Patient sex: M
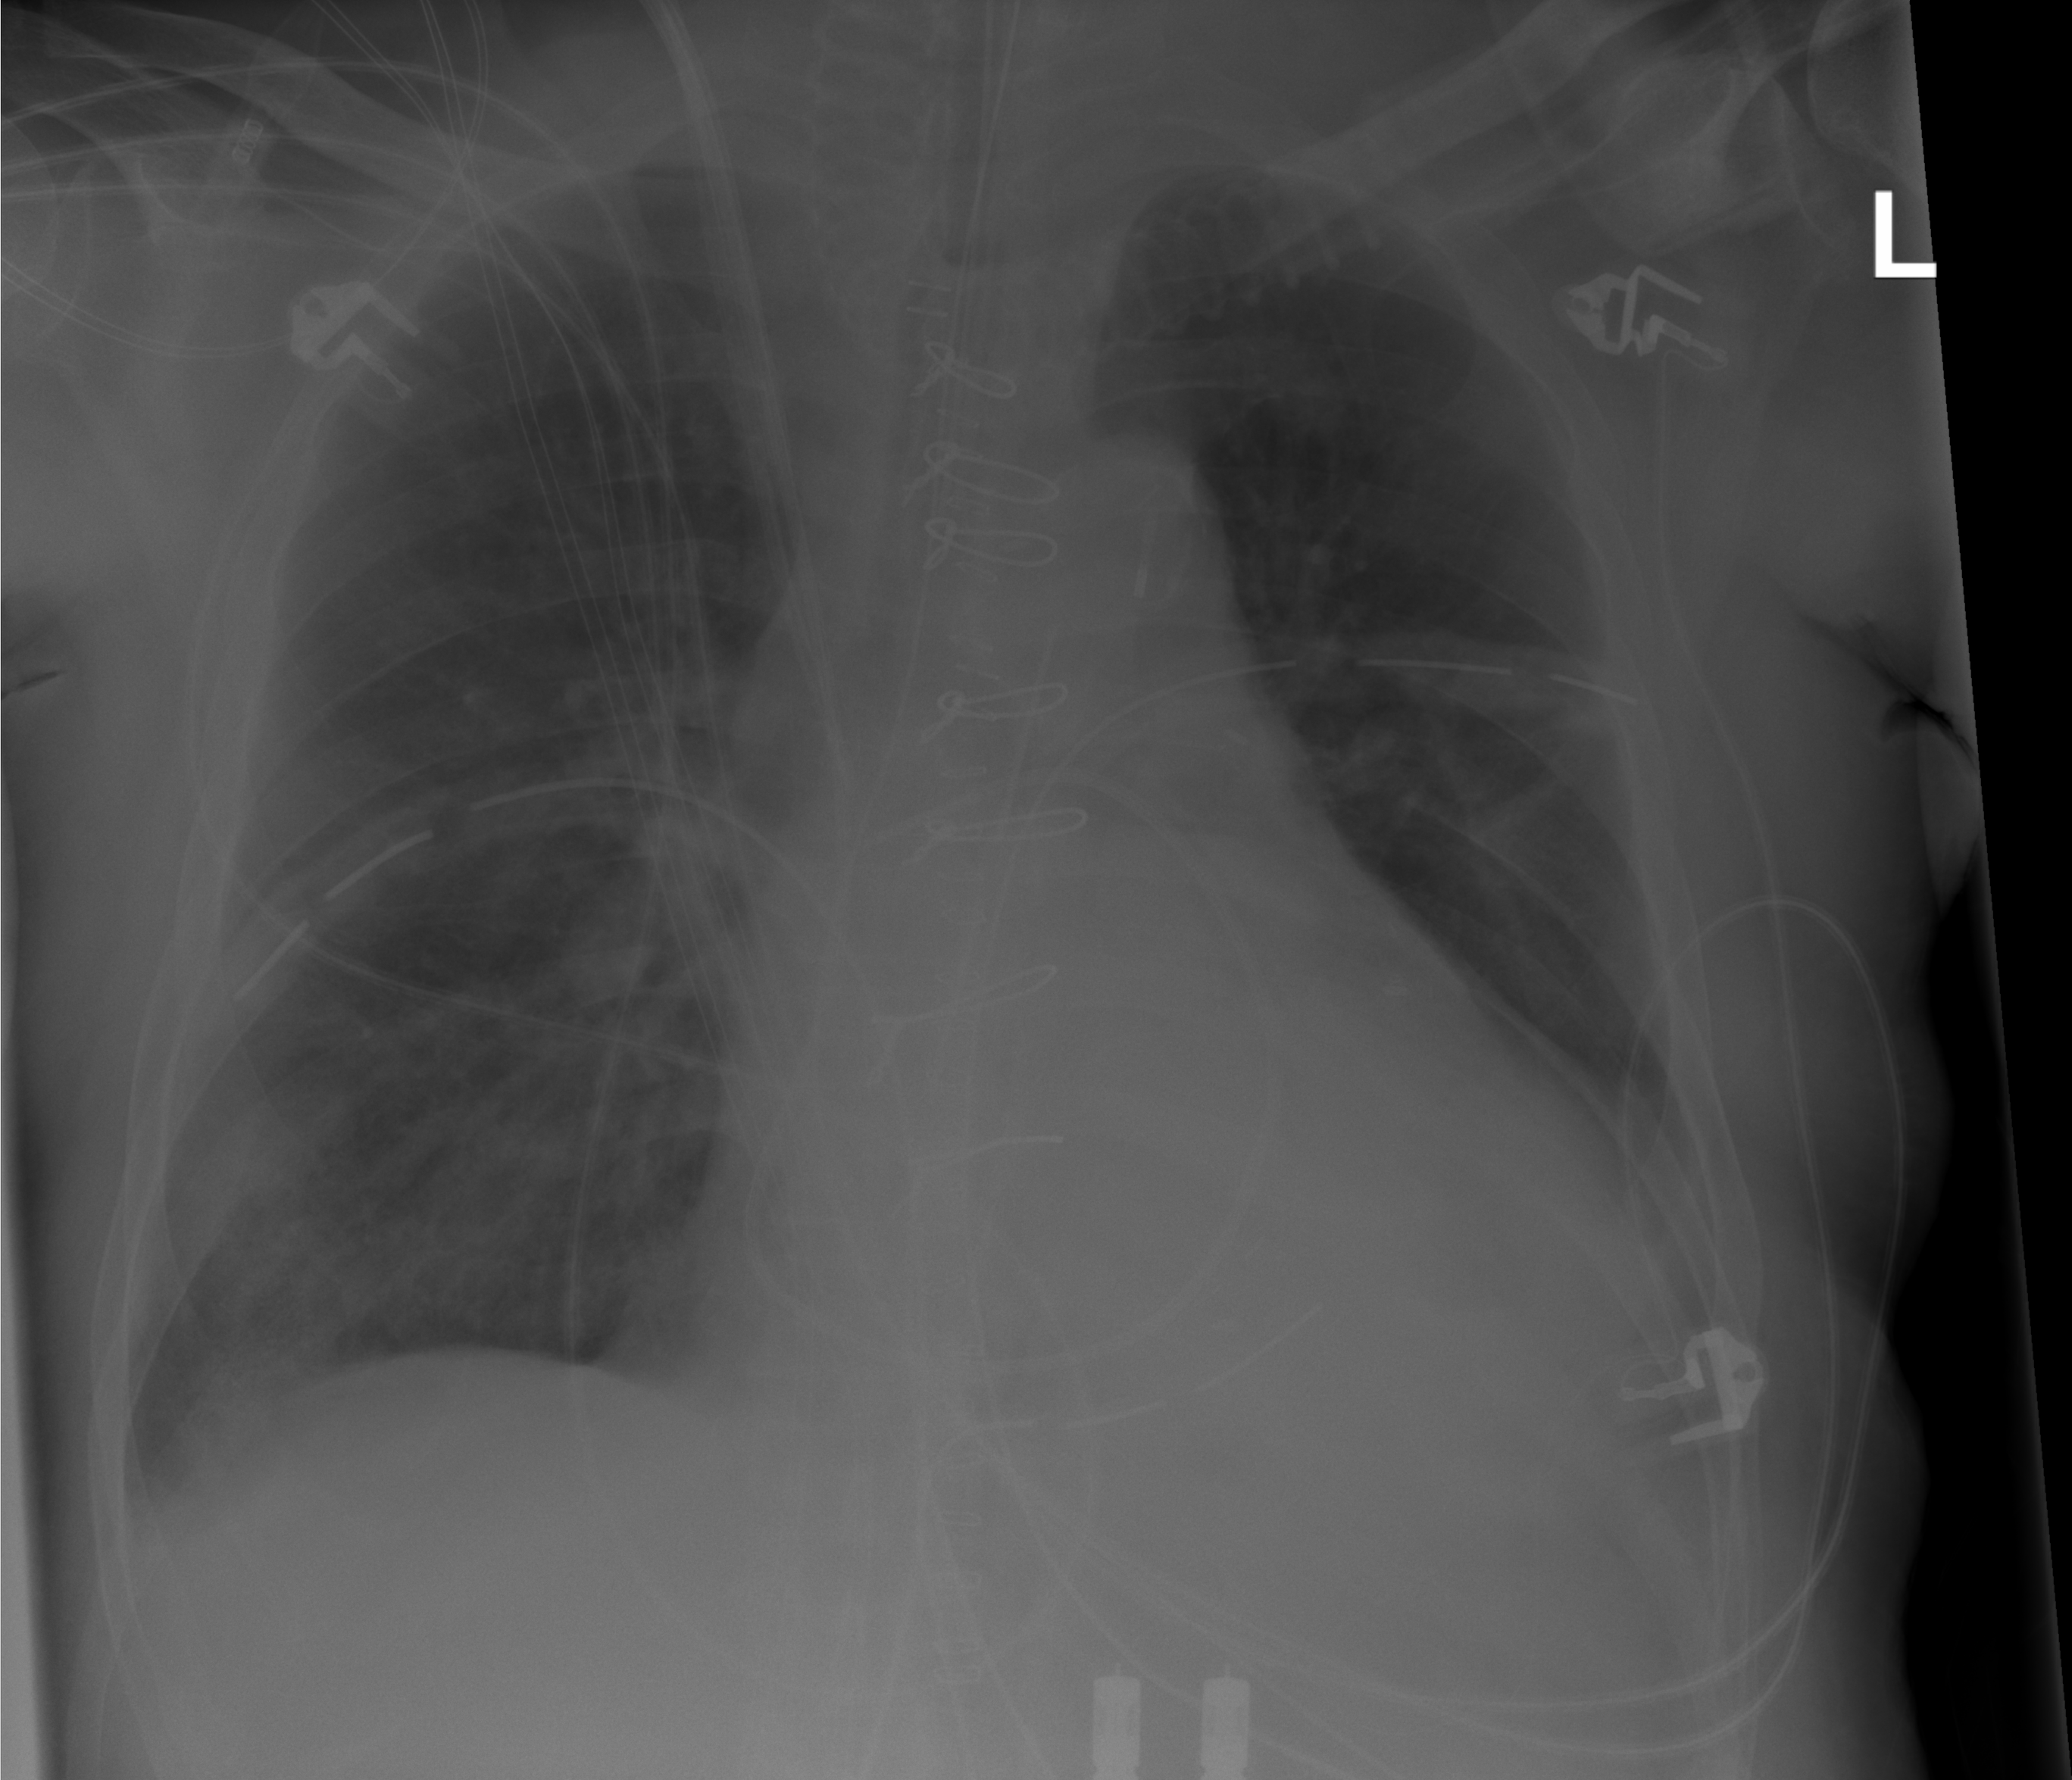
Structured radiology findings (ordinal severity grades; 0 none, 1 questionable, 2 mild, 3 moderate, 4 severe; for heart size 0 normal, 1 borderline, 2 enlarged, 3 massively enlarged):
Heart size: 2
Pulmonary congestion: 1
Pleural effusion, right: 0
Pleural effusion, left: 0
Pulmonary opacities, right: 0
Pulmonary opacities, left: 0
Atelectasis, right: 2
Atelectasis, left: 0